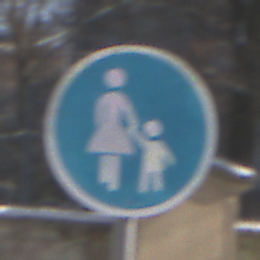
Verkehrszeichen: Gehweg
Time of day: MorningAfternoon
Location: Outdoor (Special)
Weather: Clear
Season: Winter
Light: Natural